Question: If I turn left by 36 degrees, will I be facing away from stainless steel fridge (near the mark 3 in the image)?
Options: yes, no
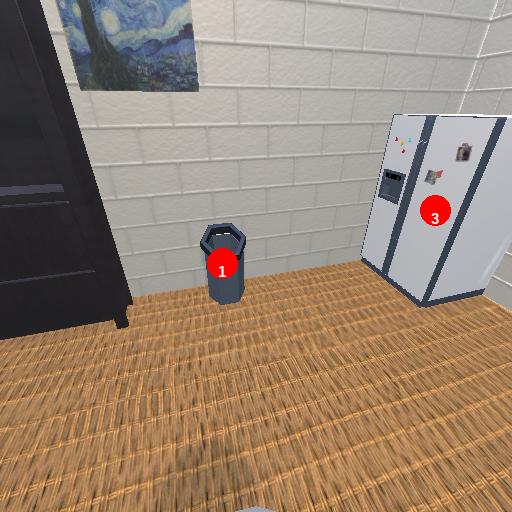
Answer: yes